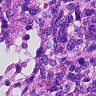
Metastatic tissue present: no